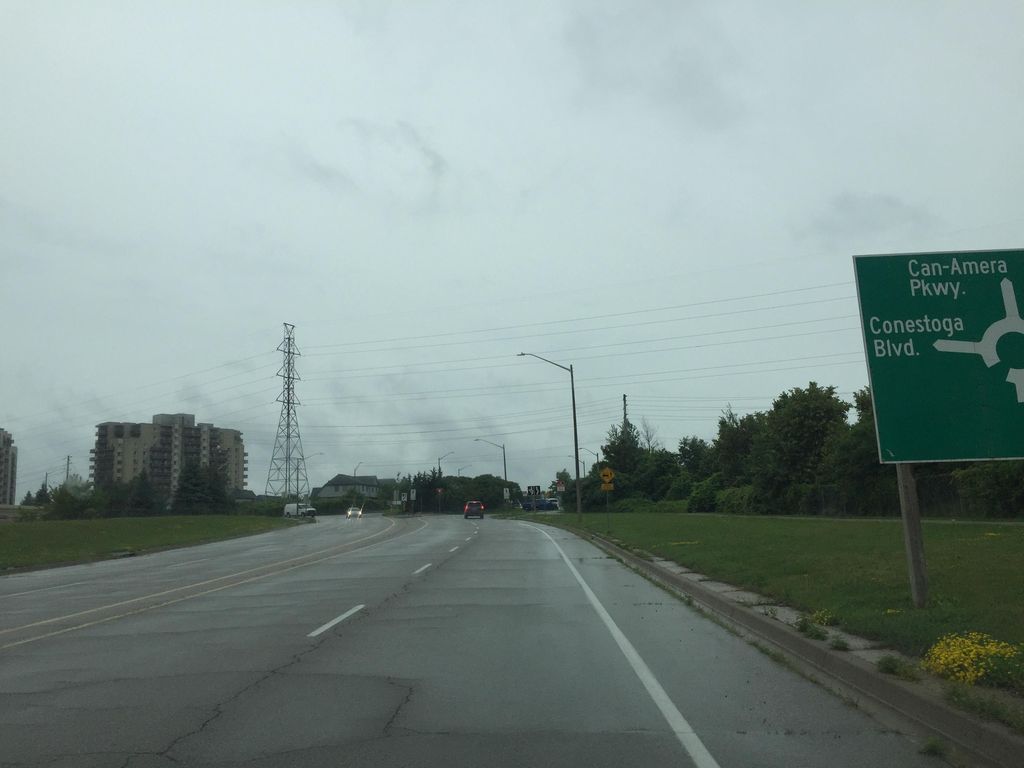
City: kitchener-waterloo